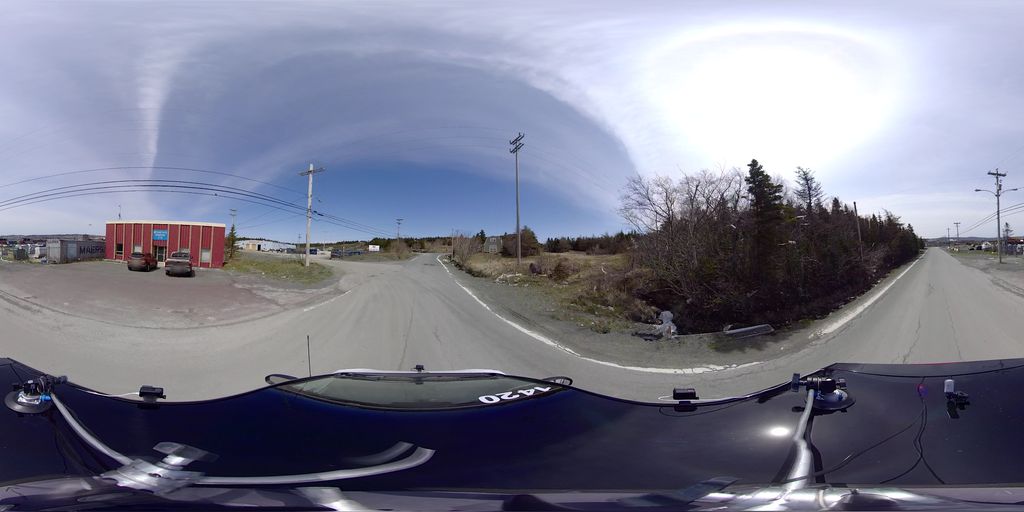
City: st_johns